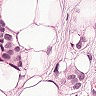
Metastatic tissue present: yes